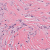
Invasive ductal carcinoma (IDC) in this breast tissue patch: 1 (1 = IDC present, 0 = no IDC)